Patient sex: F
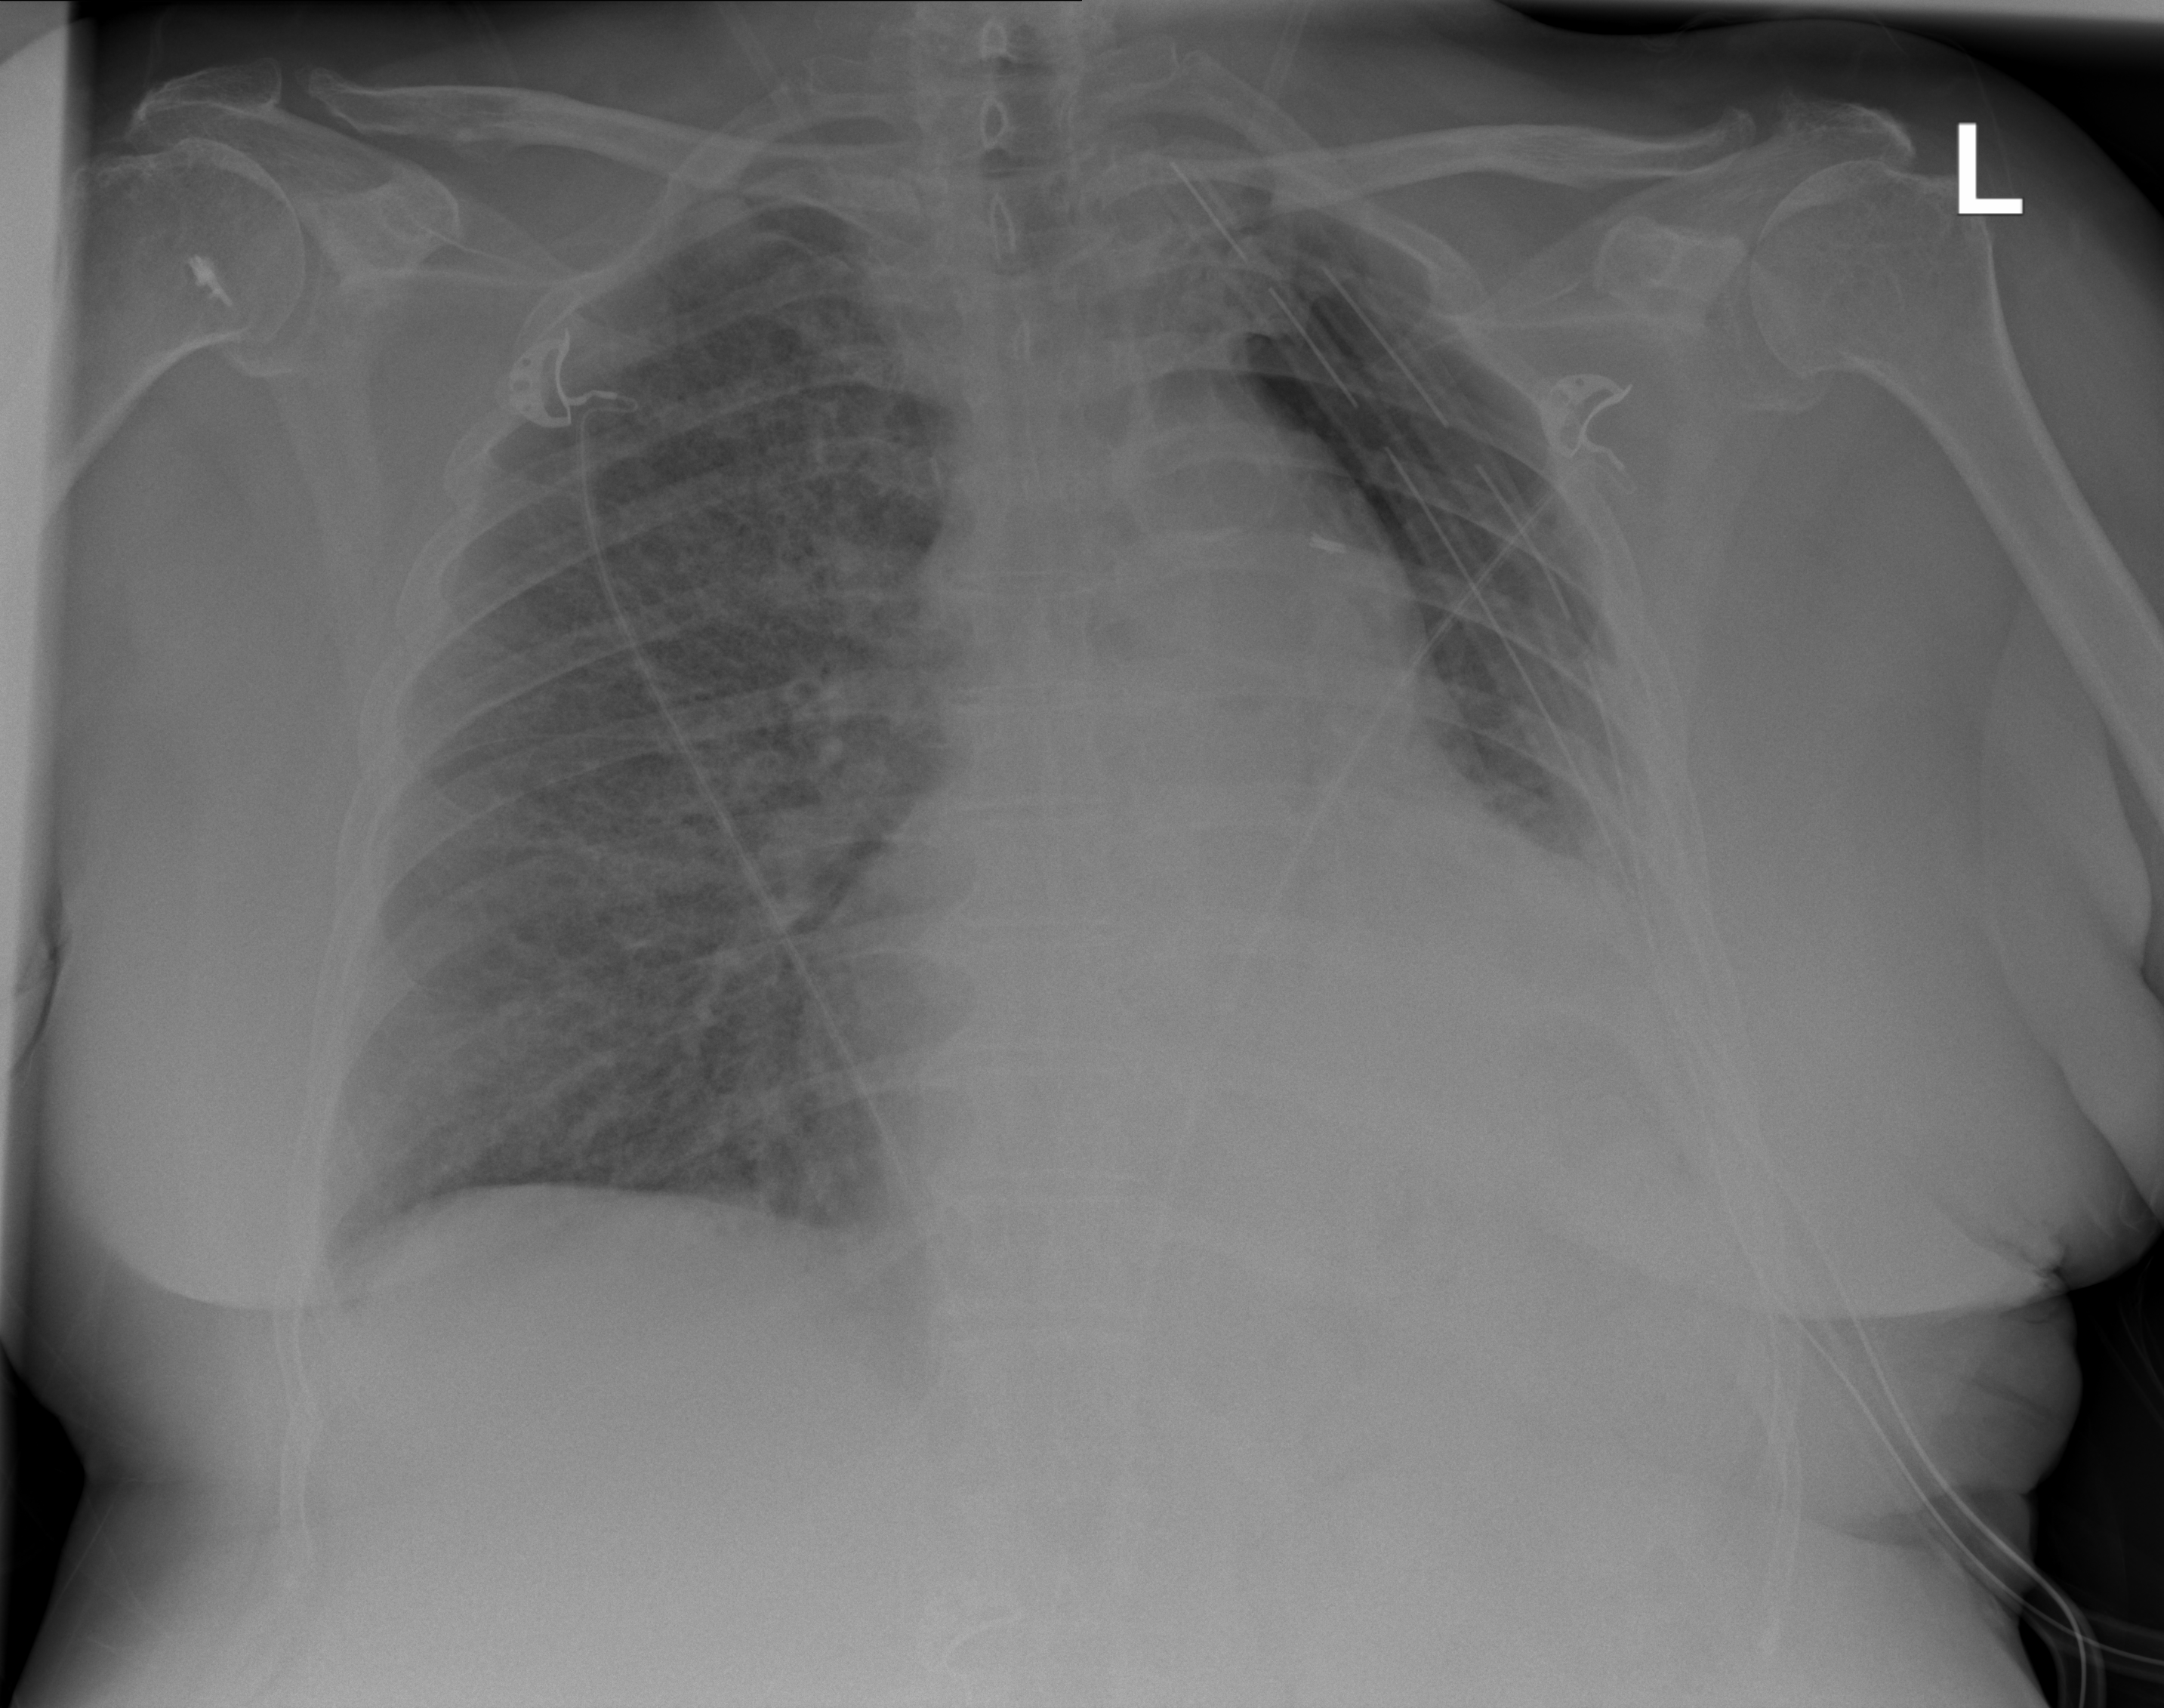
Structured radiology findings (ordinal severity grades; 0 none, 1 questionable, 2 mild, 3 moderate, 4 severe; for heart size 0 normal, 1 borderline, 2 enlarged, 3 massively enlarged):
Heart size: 2
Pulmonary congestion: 0
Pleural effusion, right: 0
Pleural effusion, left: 0
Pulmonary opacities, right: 3
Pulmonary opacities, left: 0
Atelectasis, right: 0
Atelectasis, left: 4